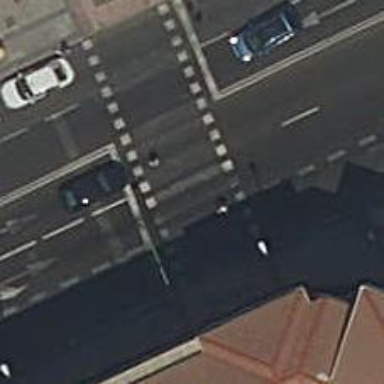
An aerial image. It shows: Road with traffic signals at the crossing.